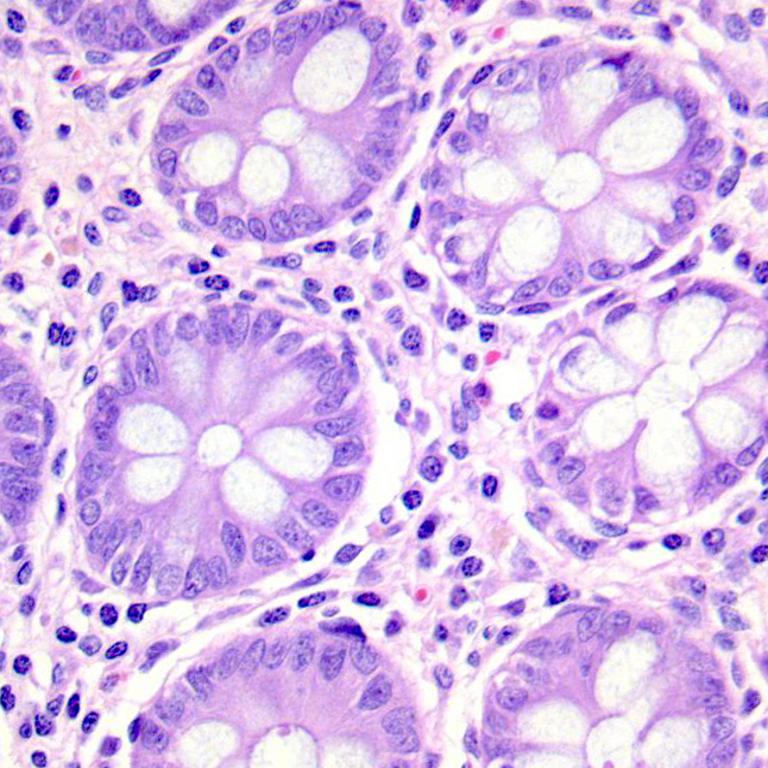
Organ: colon
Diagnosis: benign